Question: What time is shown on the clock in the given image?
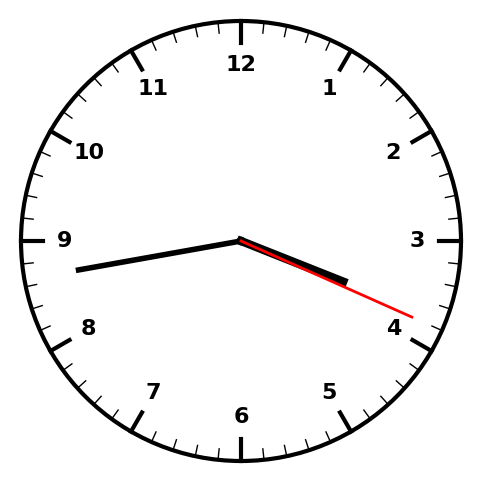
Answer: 03:43:19